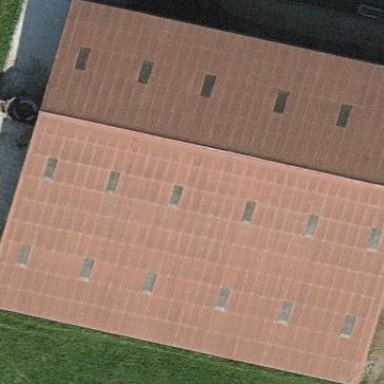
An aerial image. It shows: Farm building.